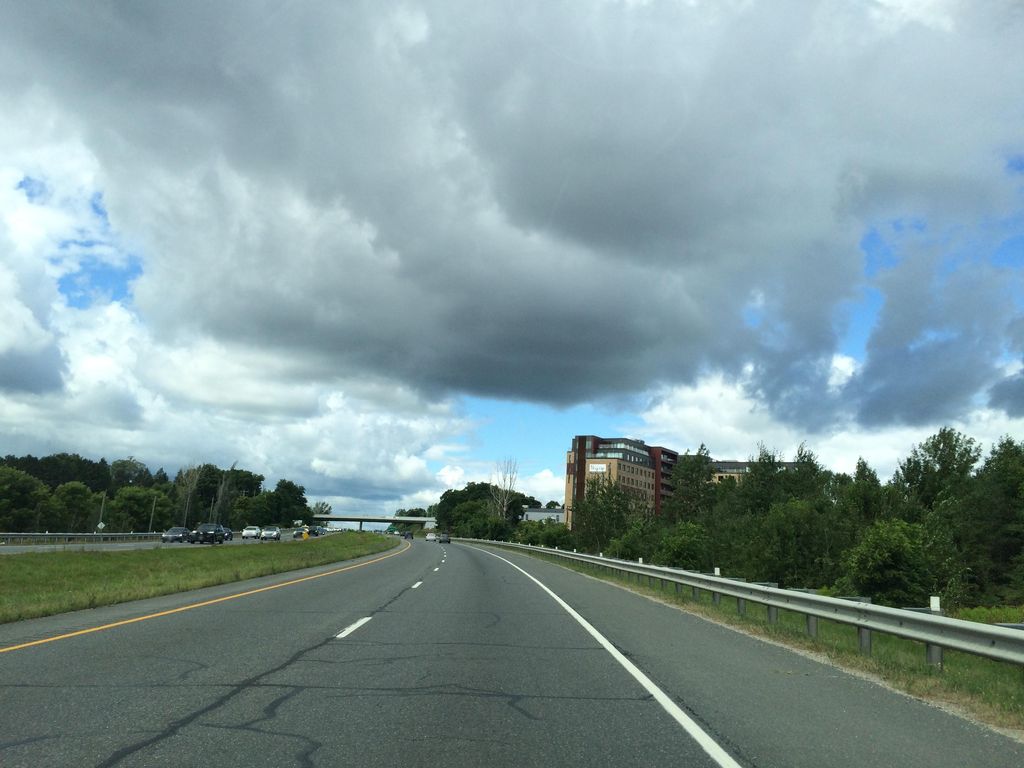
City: kitchener-waterloo